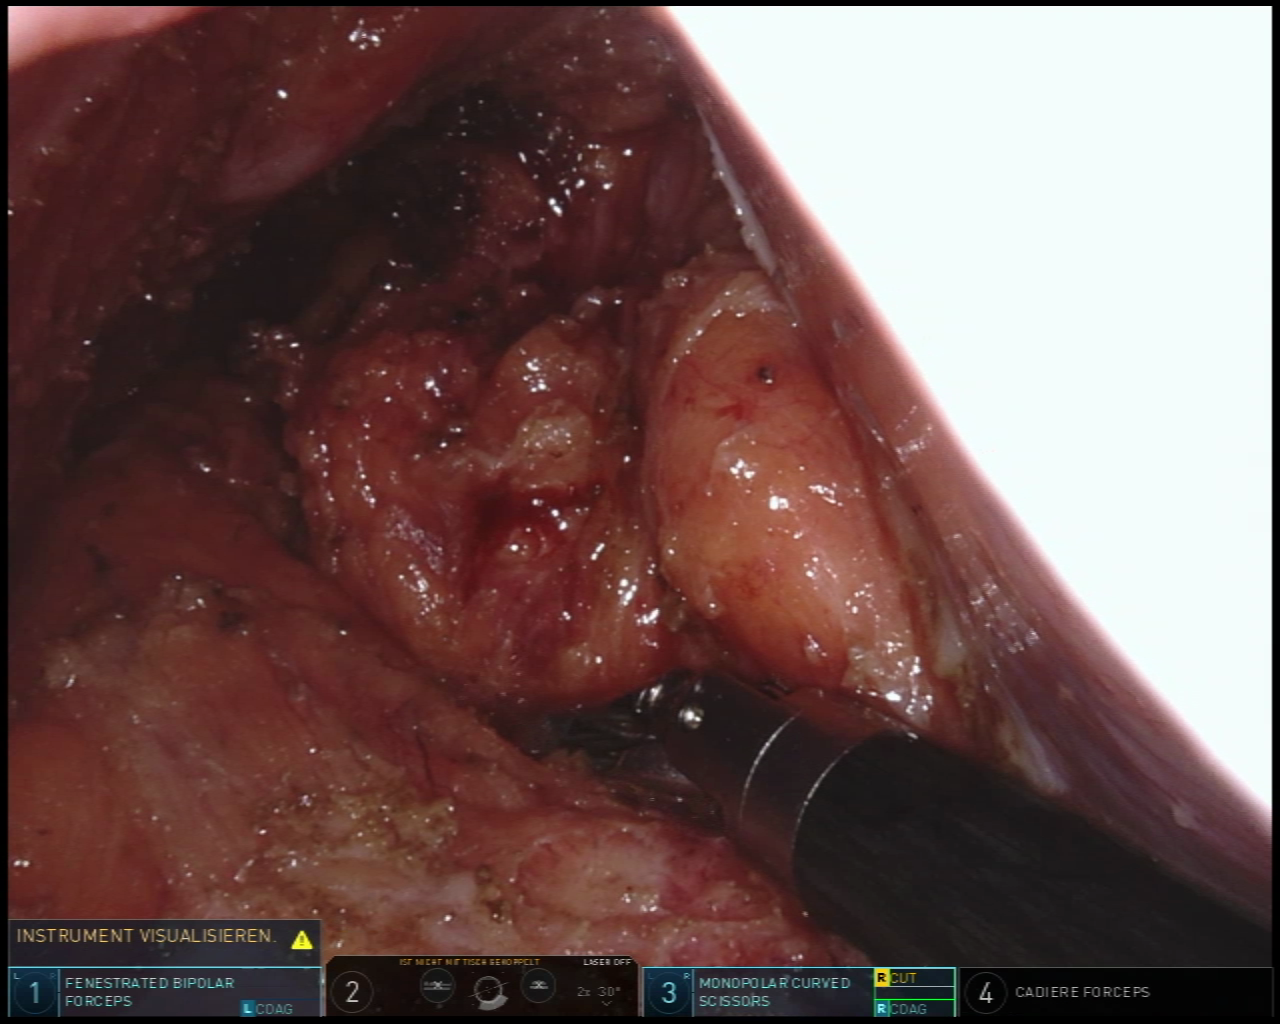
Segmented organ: vesicular_glands
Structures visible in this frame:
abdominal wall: no
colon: no
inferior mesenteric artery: no
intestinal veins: no
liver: no
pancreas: no
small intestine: no
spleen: no
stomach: no
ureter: no
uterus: no
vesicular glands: yes